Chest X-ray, AP view. Patient: 29 years old, sex M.
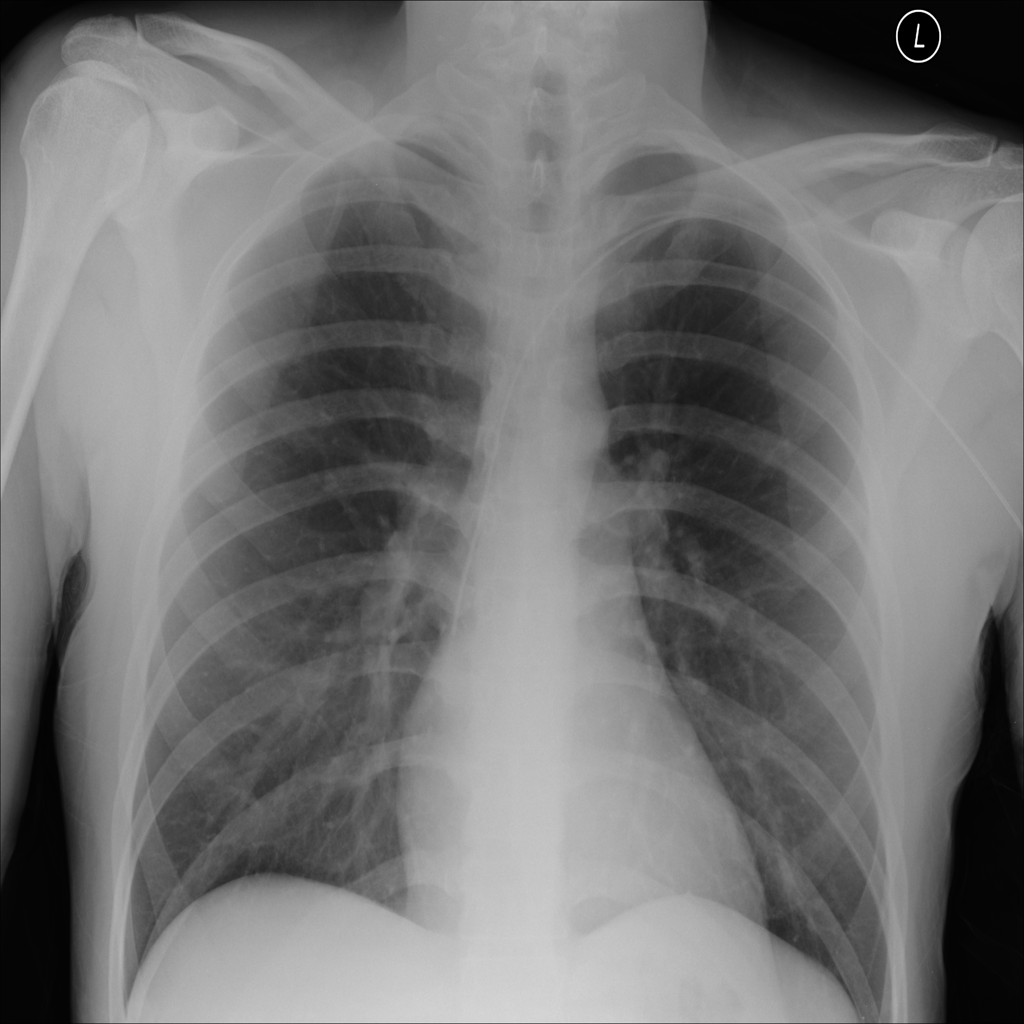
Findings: No Finding